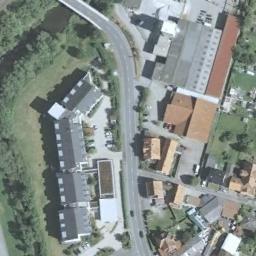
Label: industrial_area